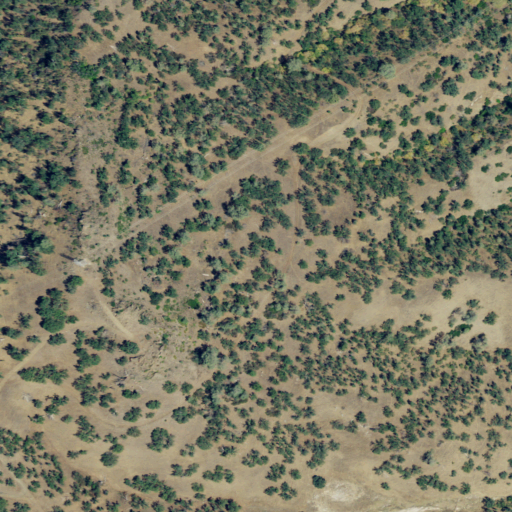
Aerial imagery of mountain in California named Coyote Peak containing shrub, grassland, and mixed forest